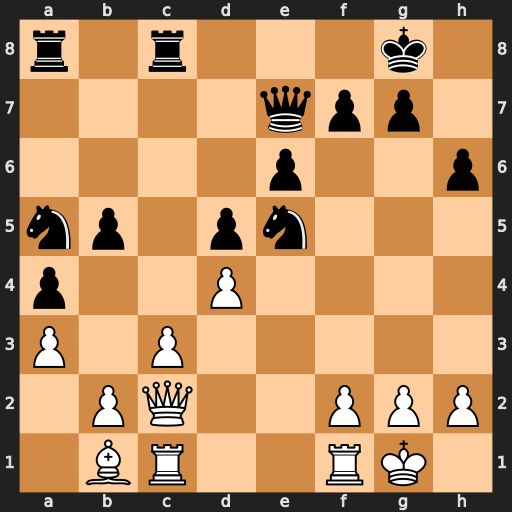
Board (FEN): r1r3k1/4qpp1/4p2p/np1pn3/p2P4/P1P5/1PQ2PPP/1BR2RK1
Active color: w
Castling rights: -
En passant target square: -
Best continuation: Qh7+ Kf8 Qh8#